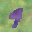
Label: 9